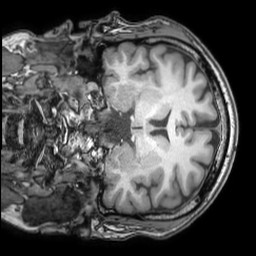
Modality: T1w
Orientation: coronal
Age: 35
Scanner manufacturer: philips
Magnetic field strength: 3 T
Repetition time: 0.007 s
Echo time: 0.003501 s